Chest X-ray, AP view. Patient: 69 years old, sex M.
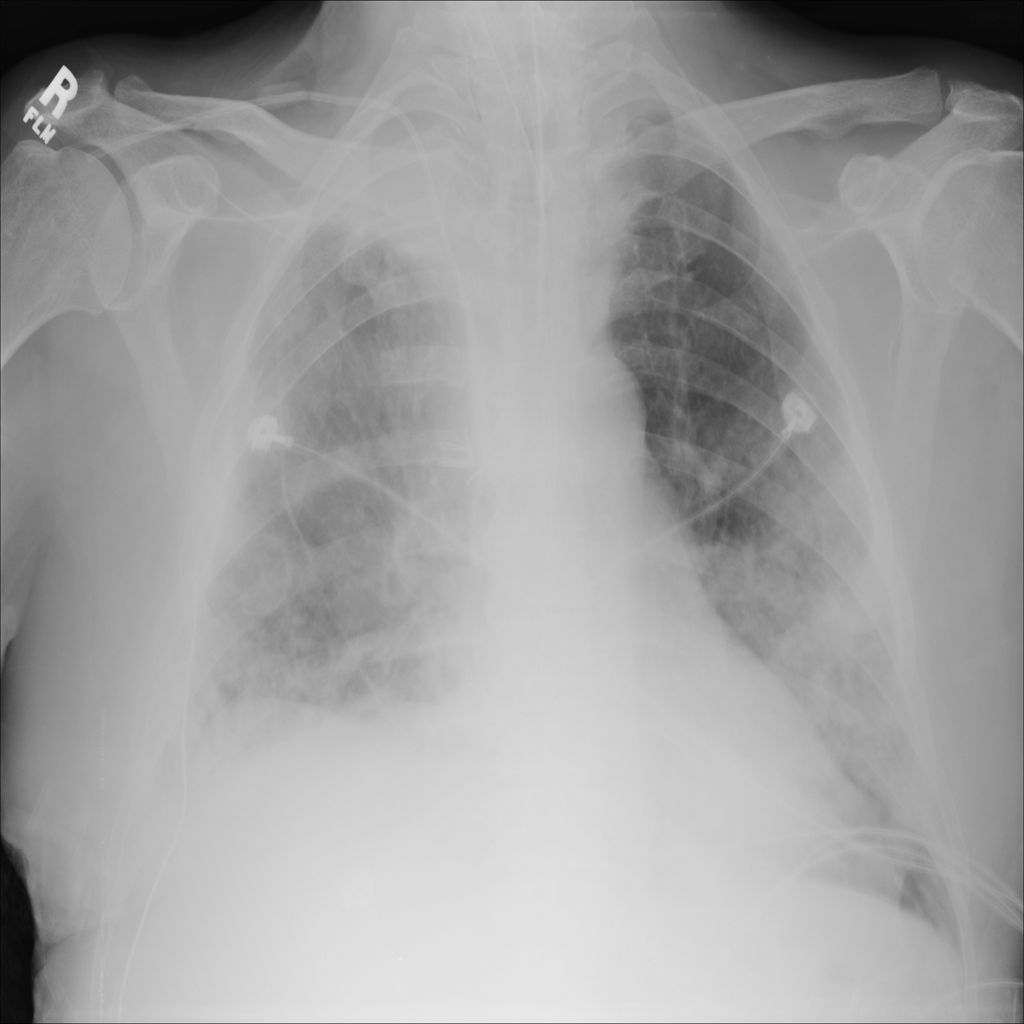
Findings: Infiltration